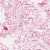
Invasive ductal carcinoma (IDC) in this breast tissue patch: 0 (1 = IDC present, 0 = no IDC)